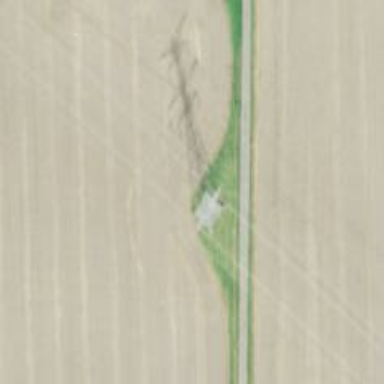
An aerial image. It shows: Lattice structure tower used for power distribution.